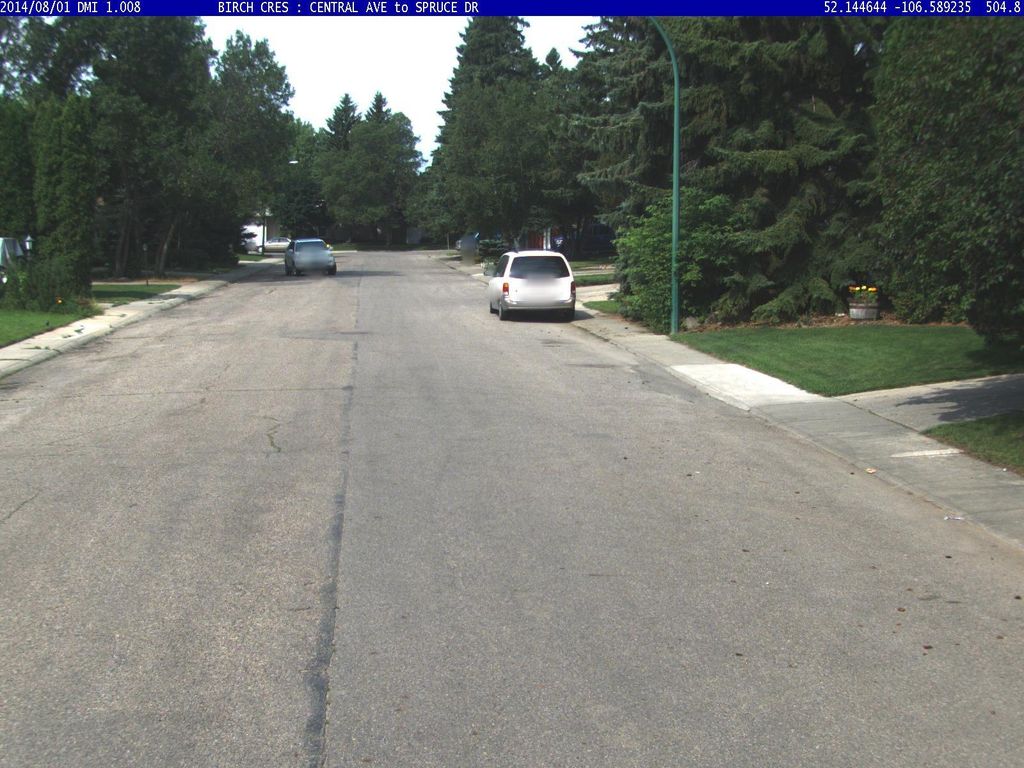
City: saskatoon